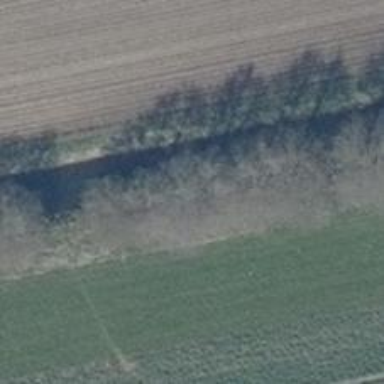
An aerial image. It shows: Row of deciduous broadleaved trees.